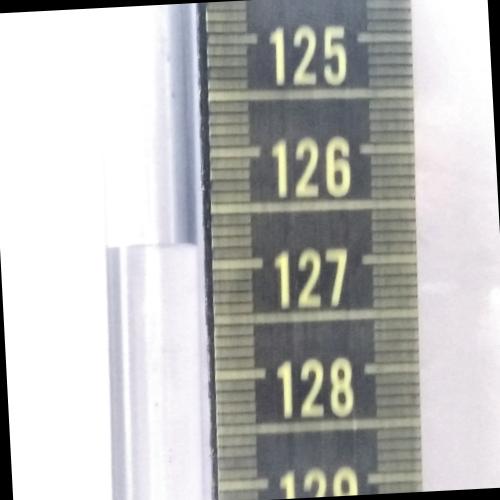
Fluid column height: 126.8 cm